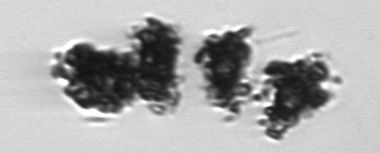
Label: Thalassiosira_TAG_external_detritus